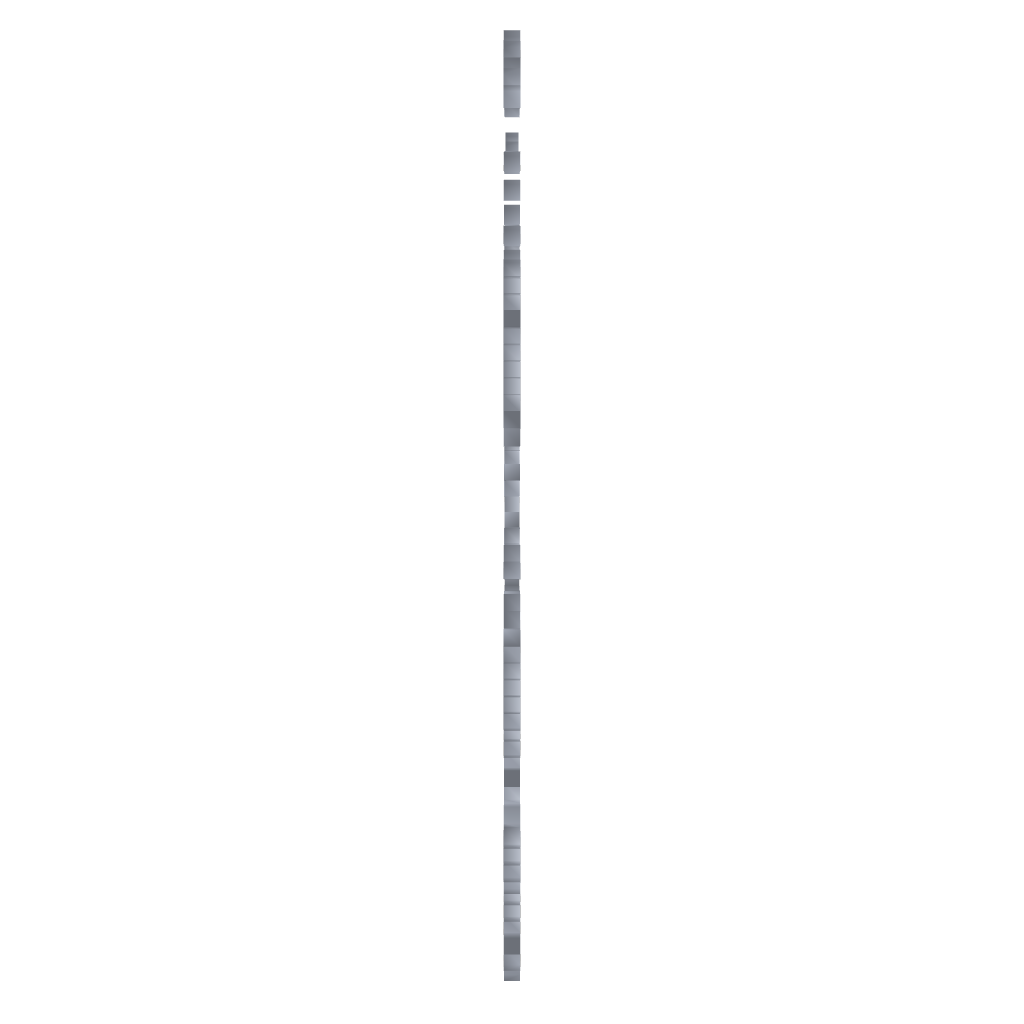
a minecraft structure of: Thanatos Pixel Art